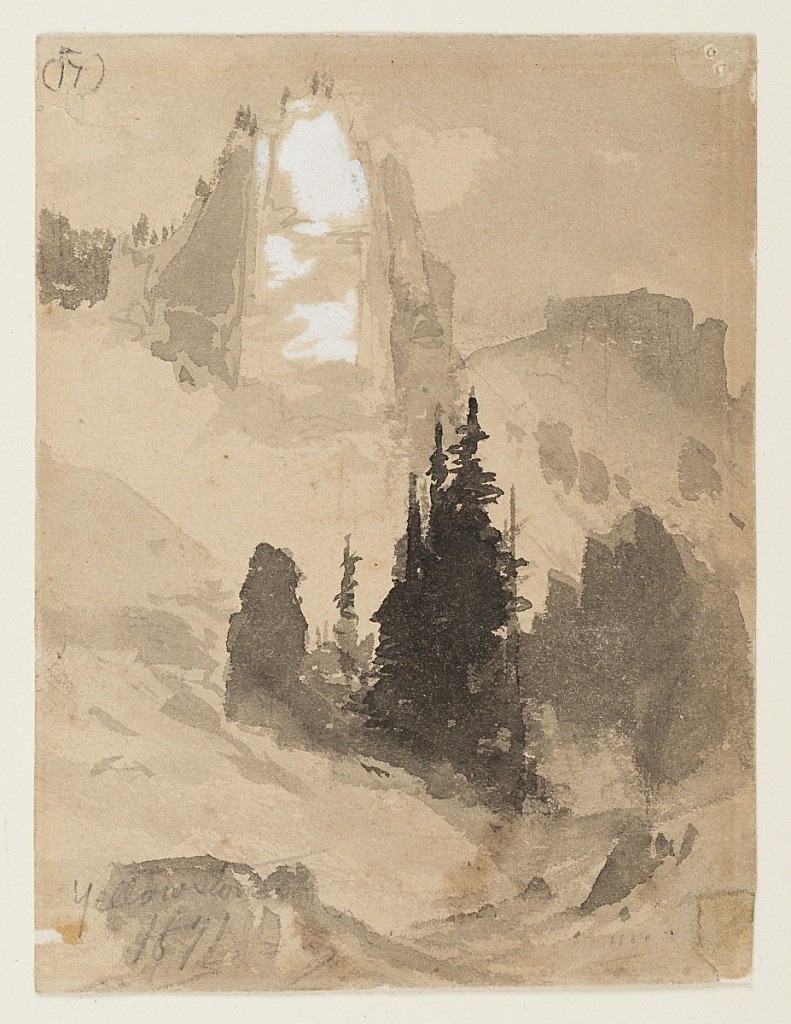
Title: Yellowstone
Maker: Thomas Moran, American, b. Britain, 1837–1926
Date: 1871
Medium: Recto: Graphite, brush and black wash and white gouache on cream-colored paper Verso: Graphite on cream-colored paper
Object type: Drawing
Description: Recto: vertical view of mountainside with groups of pines in the middle groung and snow covered peak in the distance leading to a further moutain range.
Verso: partial, slight sketch.